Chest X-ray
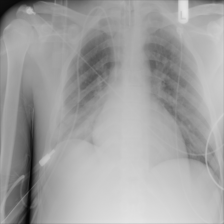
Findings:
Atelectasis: positive
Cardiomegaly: negative
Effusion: negative
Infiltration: negative
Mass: negative
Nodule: negative
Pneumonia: negative
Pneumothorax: negative
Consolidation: negative
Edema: negative
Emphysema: negative
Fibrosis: negative
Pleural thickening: negative
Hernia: negative